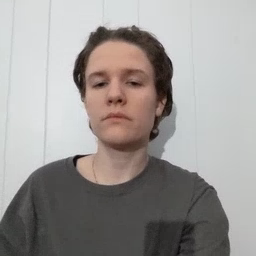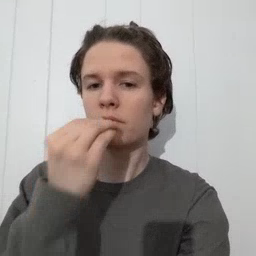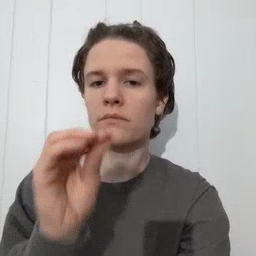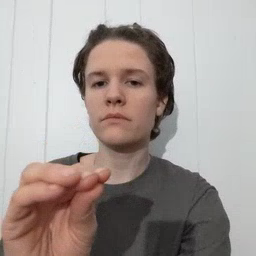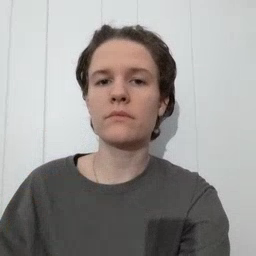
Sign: kiss